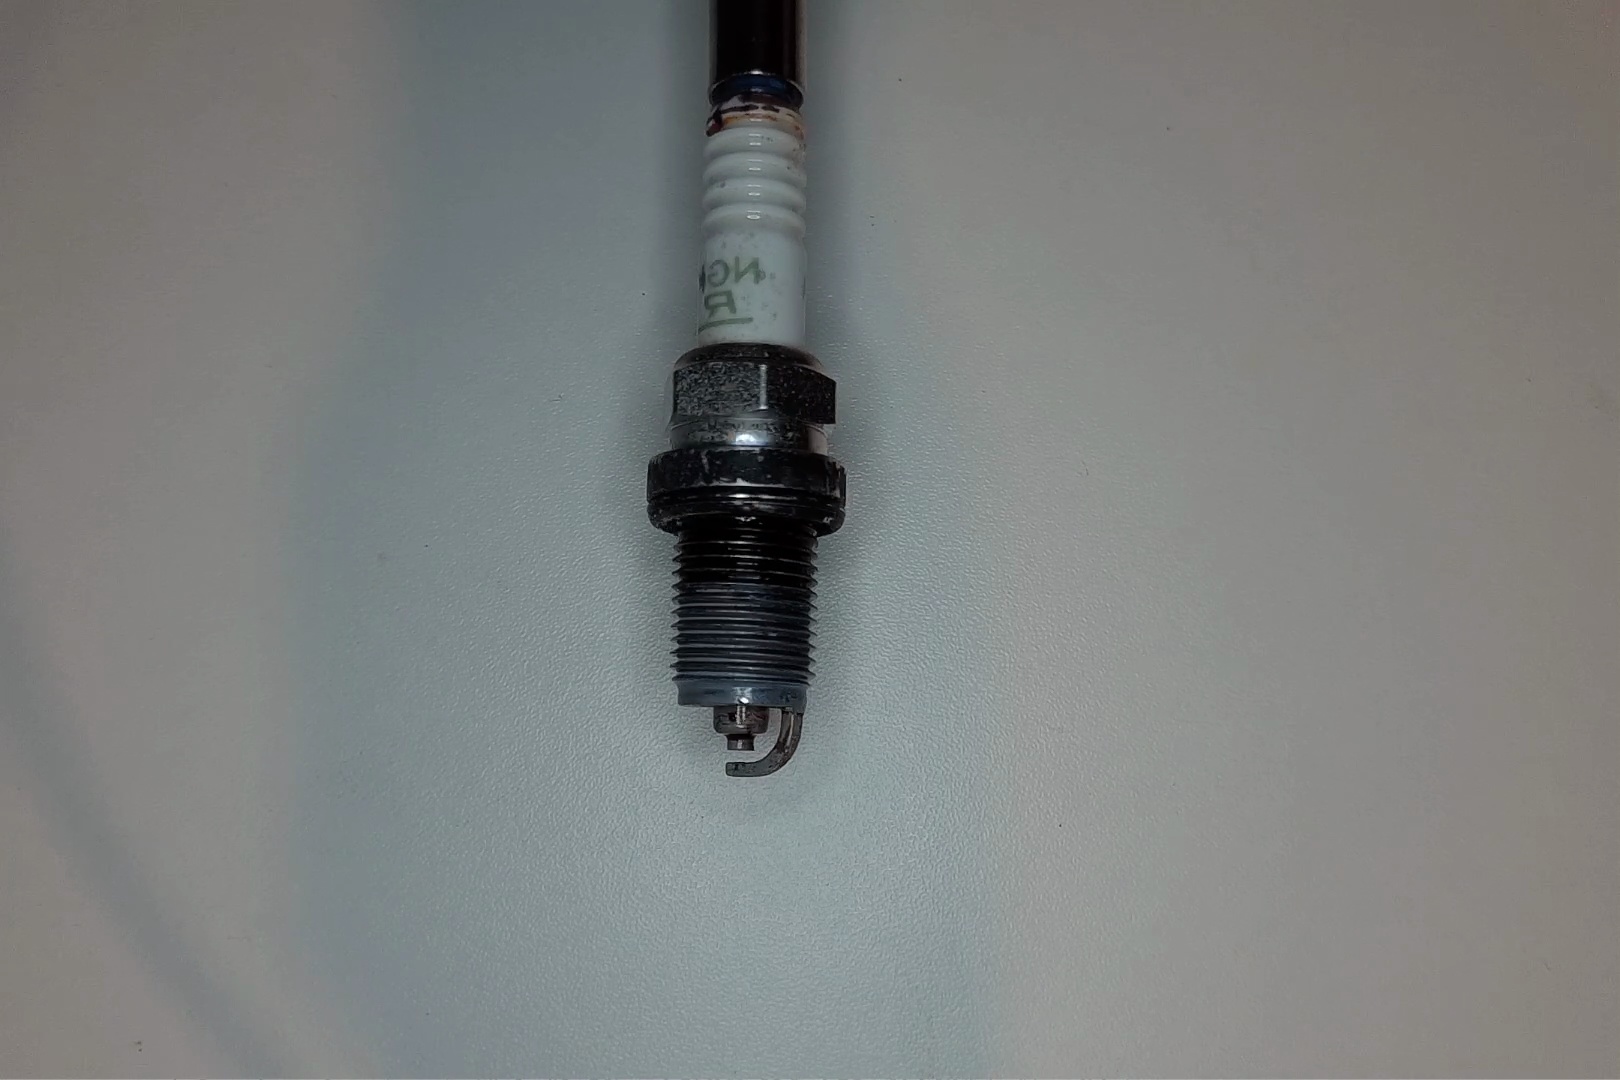
Label: anomaly